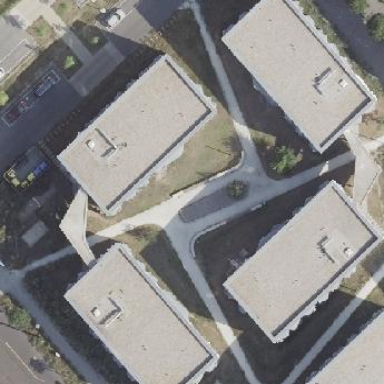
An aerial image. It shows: Dormitory building.